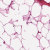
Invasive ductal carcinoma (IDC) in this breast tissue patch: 0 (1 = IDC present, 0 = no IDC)